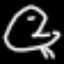
Label: frog